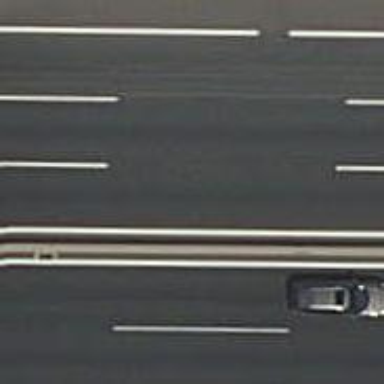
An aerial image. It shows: Asphalt motorway.